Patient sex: M
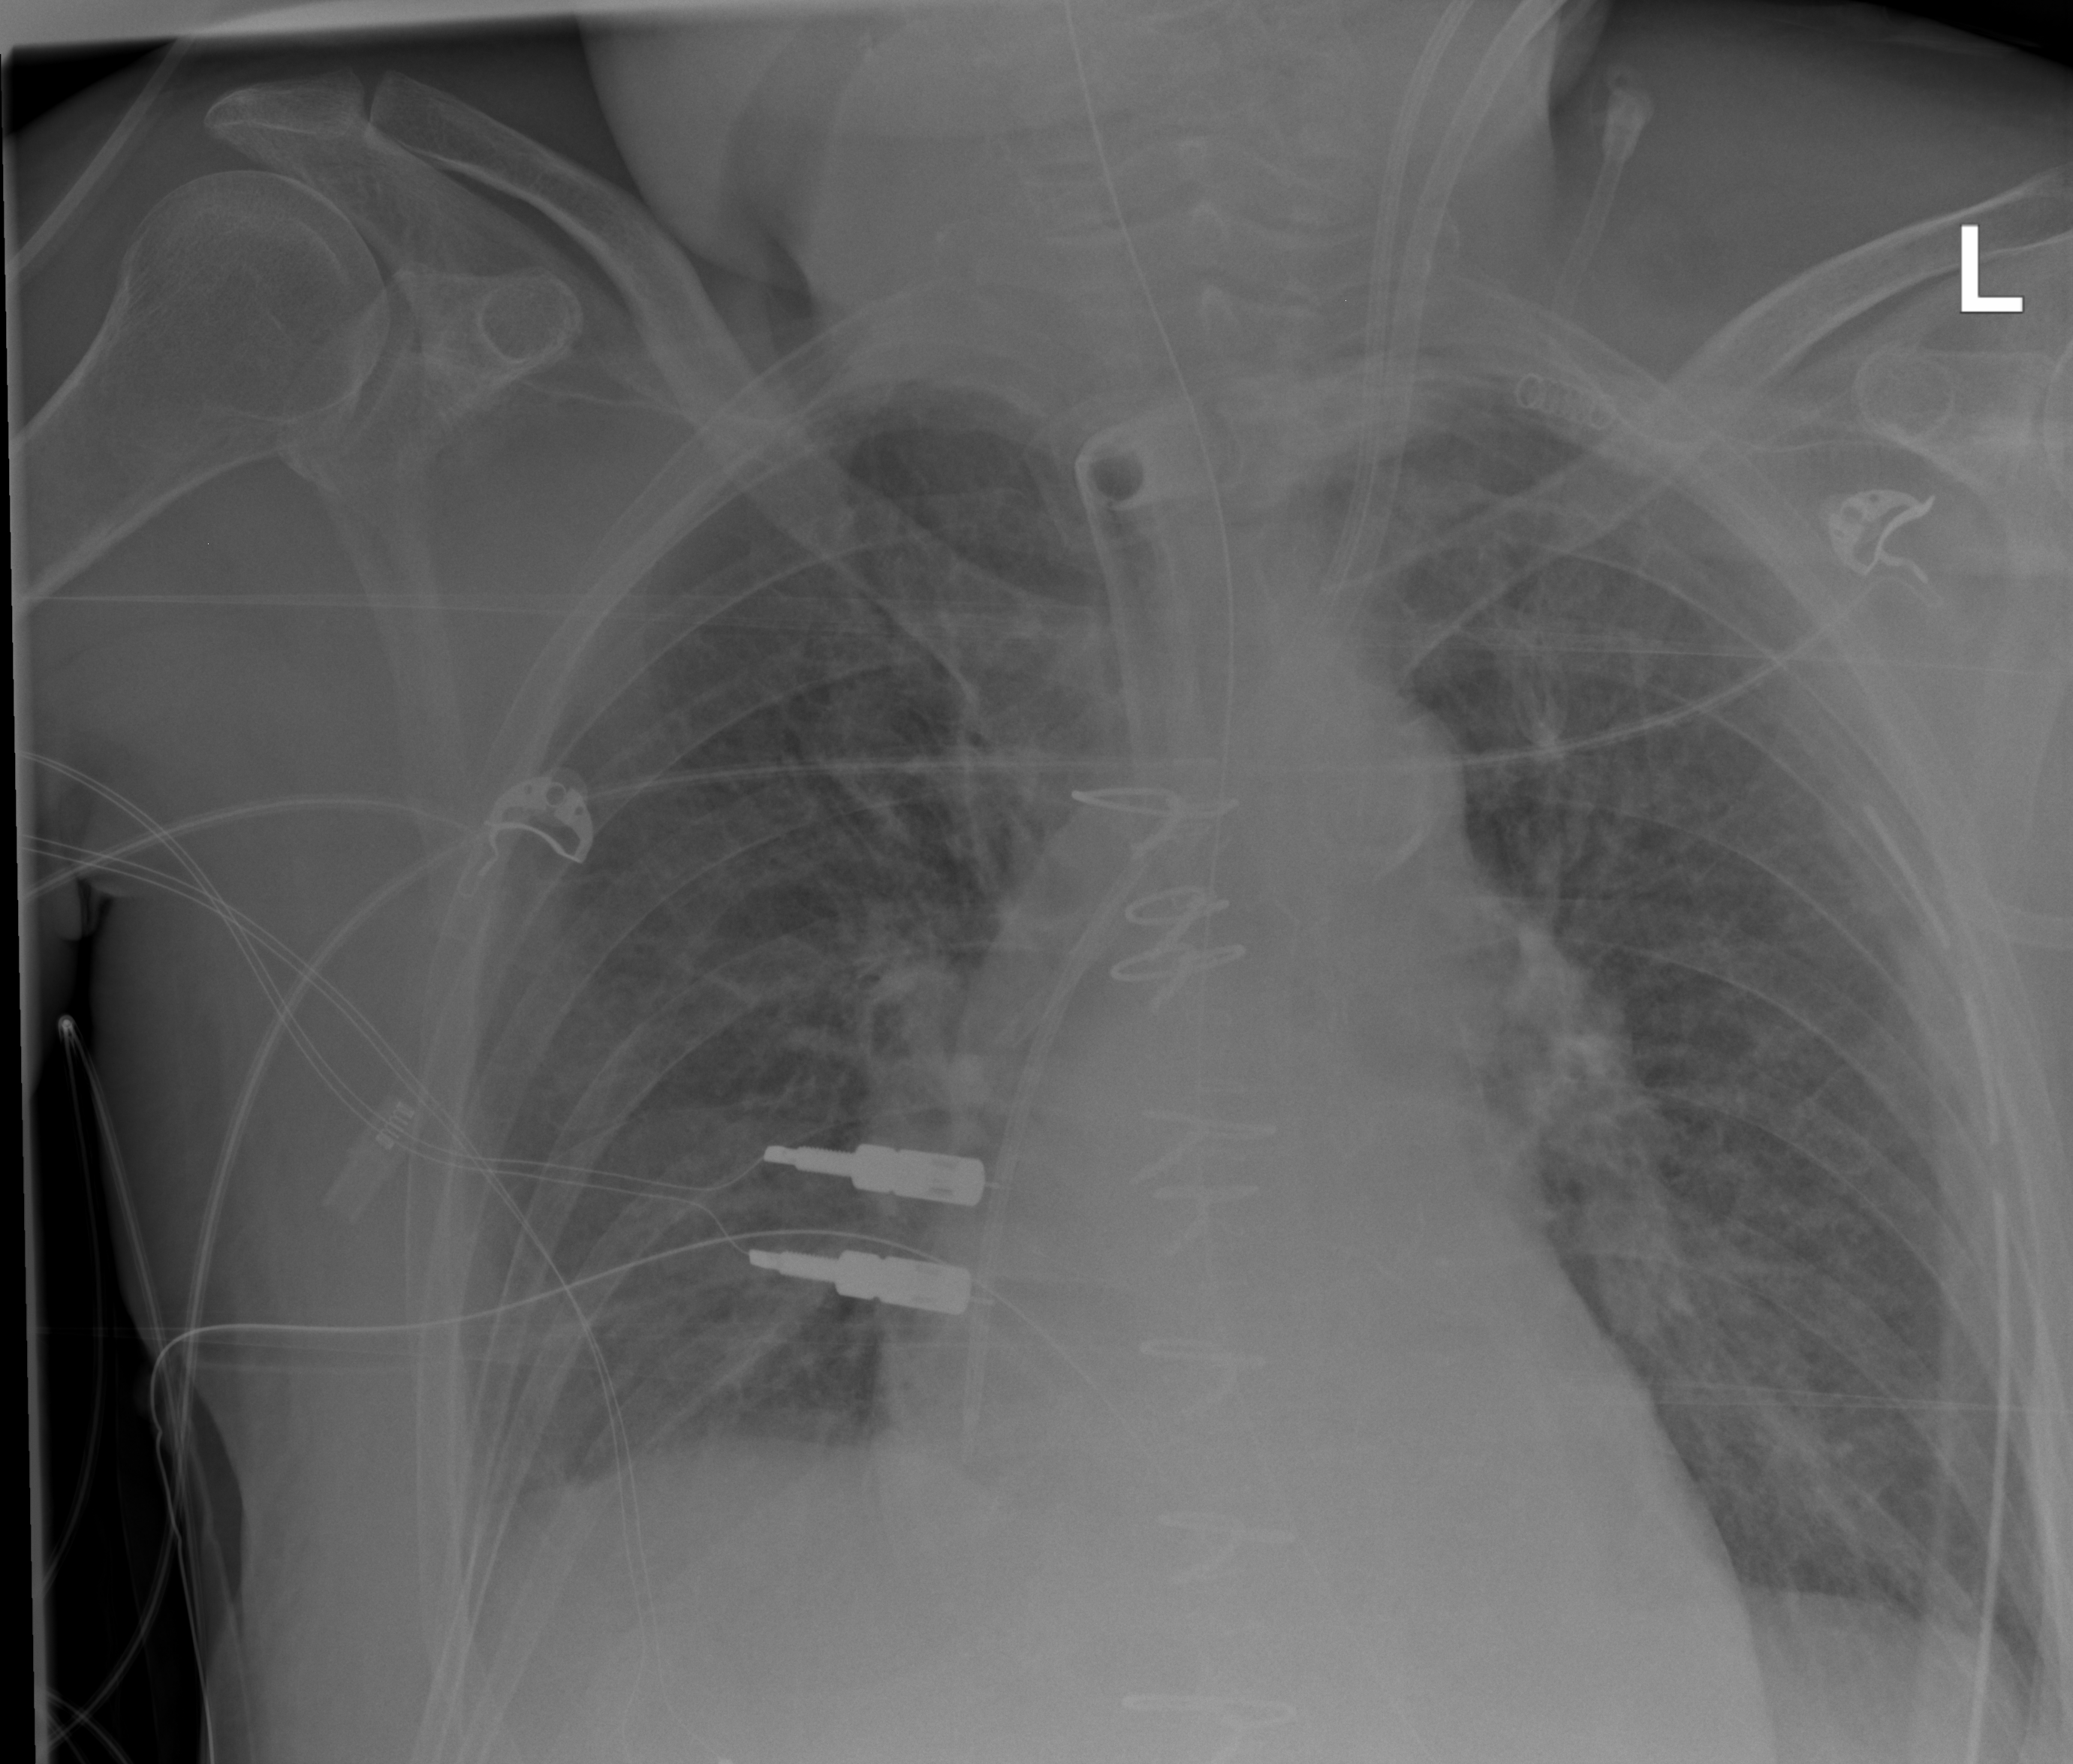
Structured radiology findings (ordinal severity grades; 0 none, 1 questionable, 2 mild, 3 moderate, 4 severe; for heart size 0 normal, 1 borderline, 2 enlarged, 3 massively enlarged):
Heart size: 0
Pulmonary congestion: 2
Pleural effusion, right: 0
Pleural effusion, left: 0
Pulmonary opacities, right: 2
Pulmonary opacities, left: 2
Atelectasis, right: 2
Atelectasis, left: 2